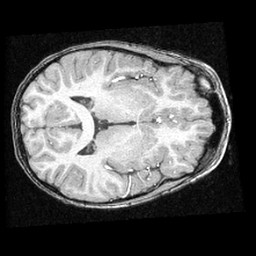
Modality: T1w
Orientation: axial
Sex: male
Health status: ill
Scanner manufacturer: ge
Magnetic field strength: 1.5 T
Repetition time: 21 s
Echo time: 0.008 s